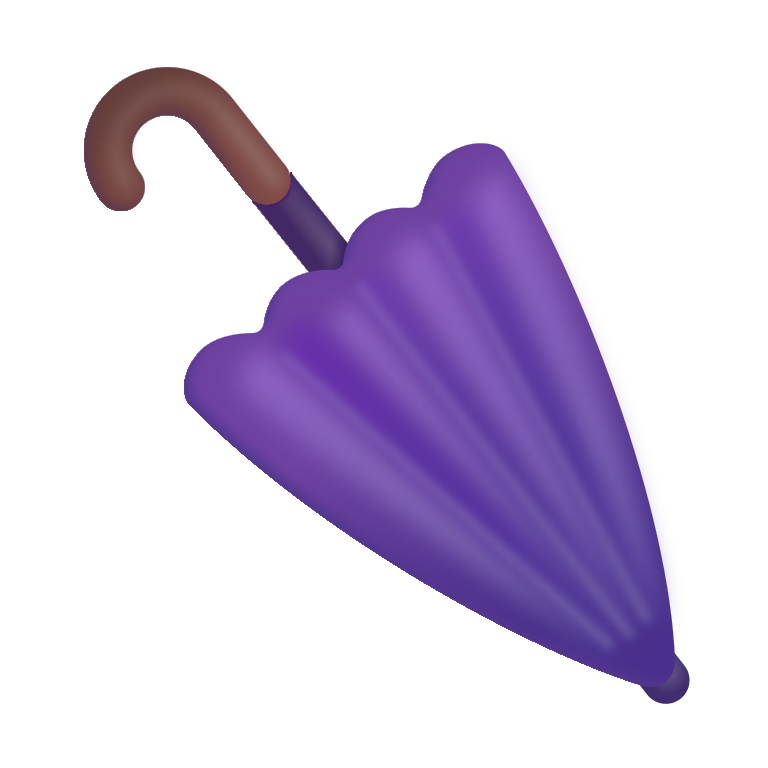
closed umbrella color